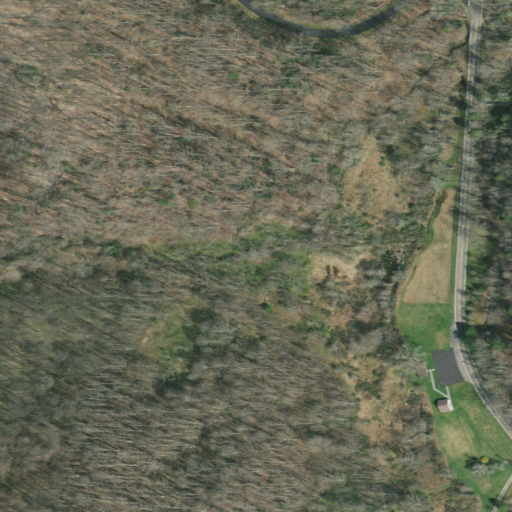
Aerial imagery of valley in Tennessee named Hodge Hollow containing deciduous forest, open development, mixed forest, pasture, and low intensity development